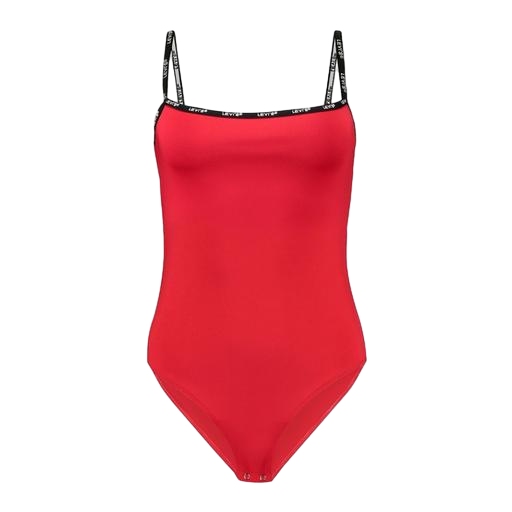
red women's reversible project, red double strap v-back camisole, longline cami, white background